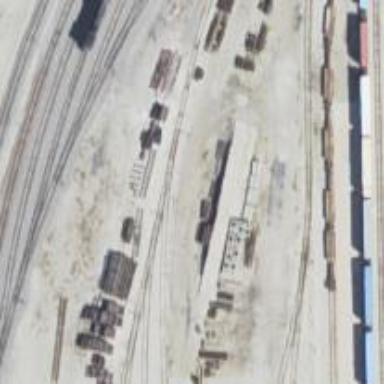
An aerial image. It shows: Intermodal railway yard.